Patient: sex F, age 19
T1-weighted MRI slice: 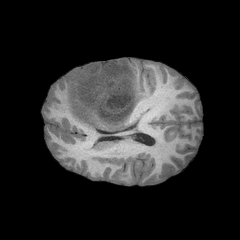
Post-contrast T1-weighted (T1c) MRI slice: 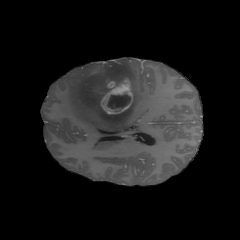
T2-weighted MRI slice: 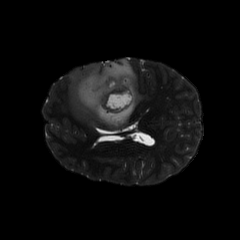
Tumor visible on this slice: yes
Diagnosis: Astrocytoma, IDH-mutant
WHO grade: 4